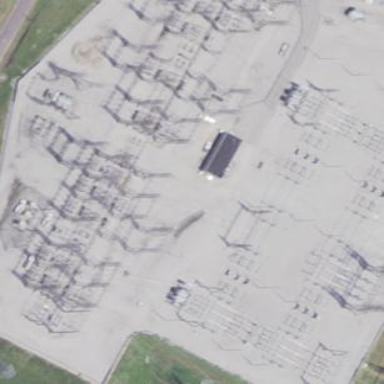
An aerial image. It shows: Power substation with transmission level designation. It is enclosed by fence.